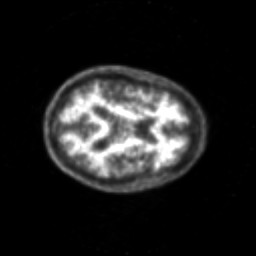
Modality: PET
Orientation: axial
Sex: male
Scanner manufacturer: siemens